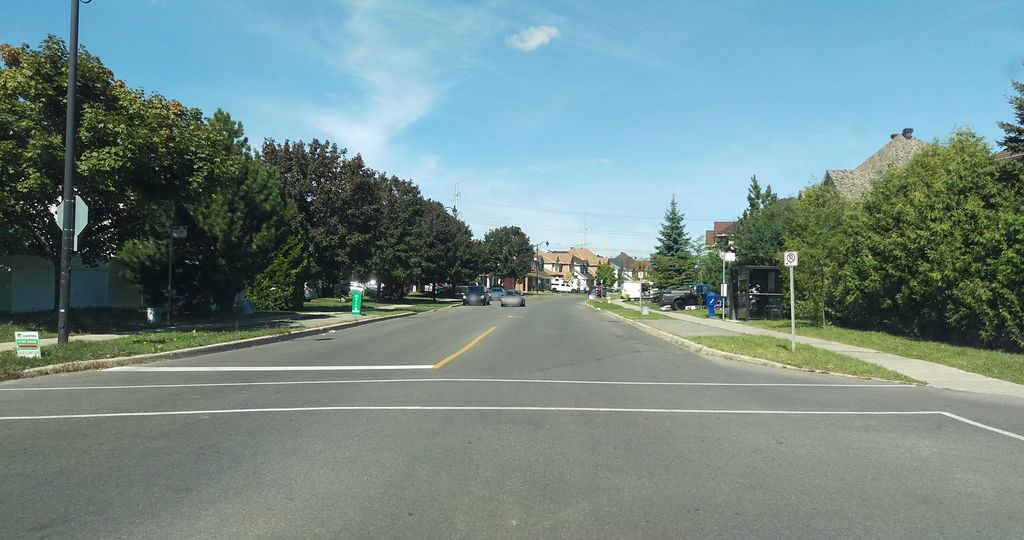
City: ottawa-gatineau